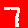
Digit: 7